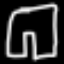
Label: pants